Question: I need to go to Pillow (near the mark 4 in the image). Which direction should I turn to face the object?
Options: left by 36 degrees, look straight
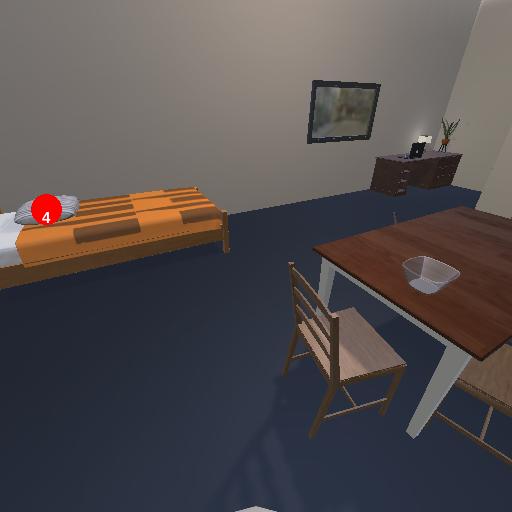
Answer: left by 36 degrees